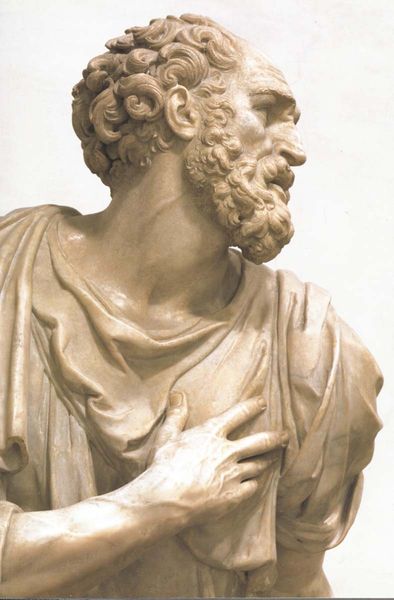
Titel: Medici-Kapelle, hl. Cosmas
Künstler: Giovanni Angelo Montorsoli
Standort: Florenz, S. Lorenzo (EU - I - Toskana)
Schlagwörter: hand, kopf, mann, umhang, weiß, brust, finger, kleid, marmor, mund, nase, ohr, profil, stirn, blick, alt, bart, arm, augen, falten, gesicht, stein, vollbart, hals, porträt, auge, gewand, haare, kinn, locken, skulptur, statue, büste, antike, denkmal, markant, greifen, fingernägel, schmerz, toga, adern, herz, verband, verdreht, theatralisch, ader, haarlocke, bärtiger, profiel, #stein#, natualisitsch